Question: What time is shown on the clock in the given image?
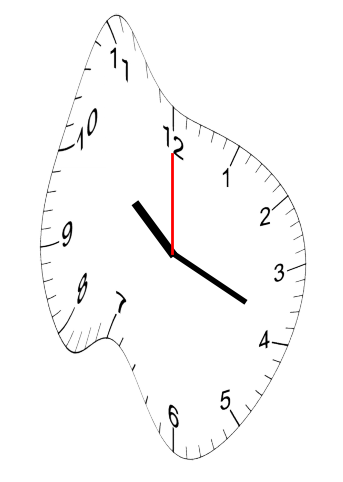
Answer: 10:19:00